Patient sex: F
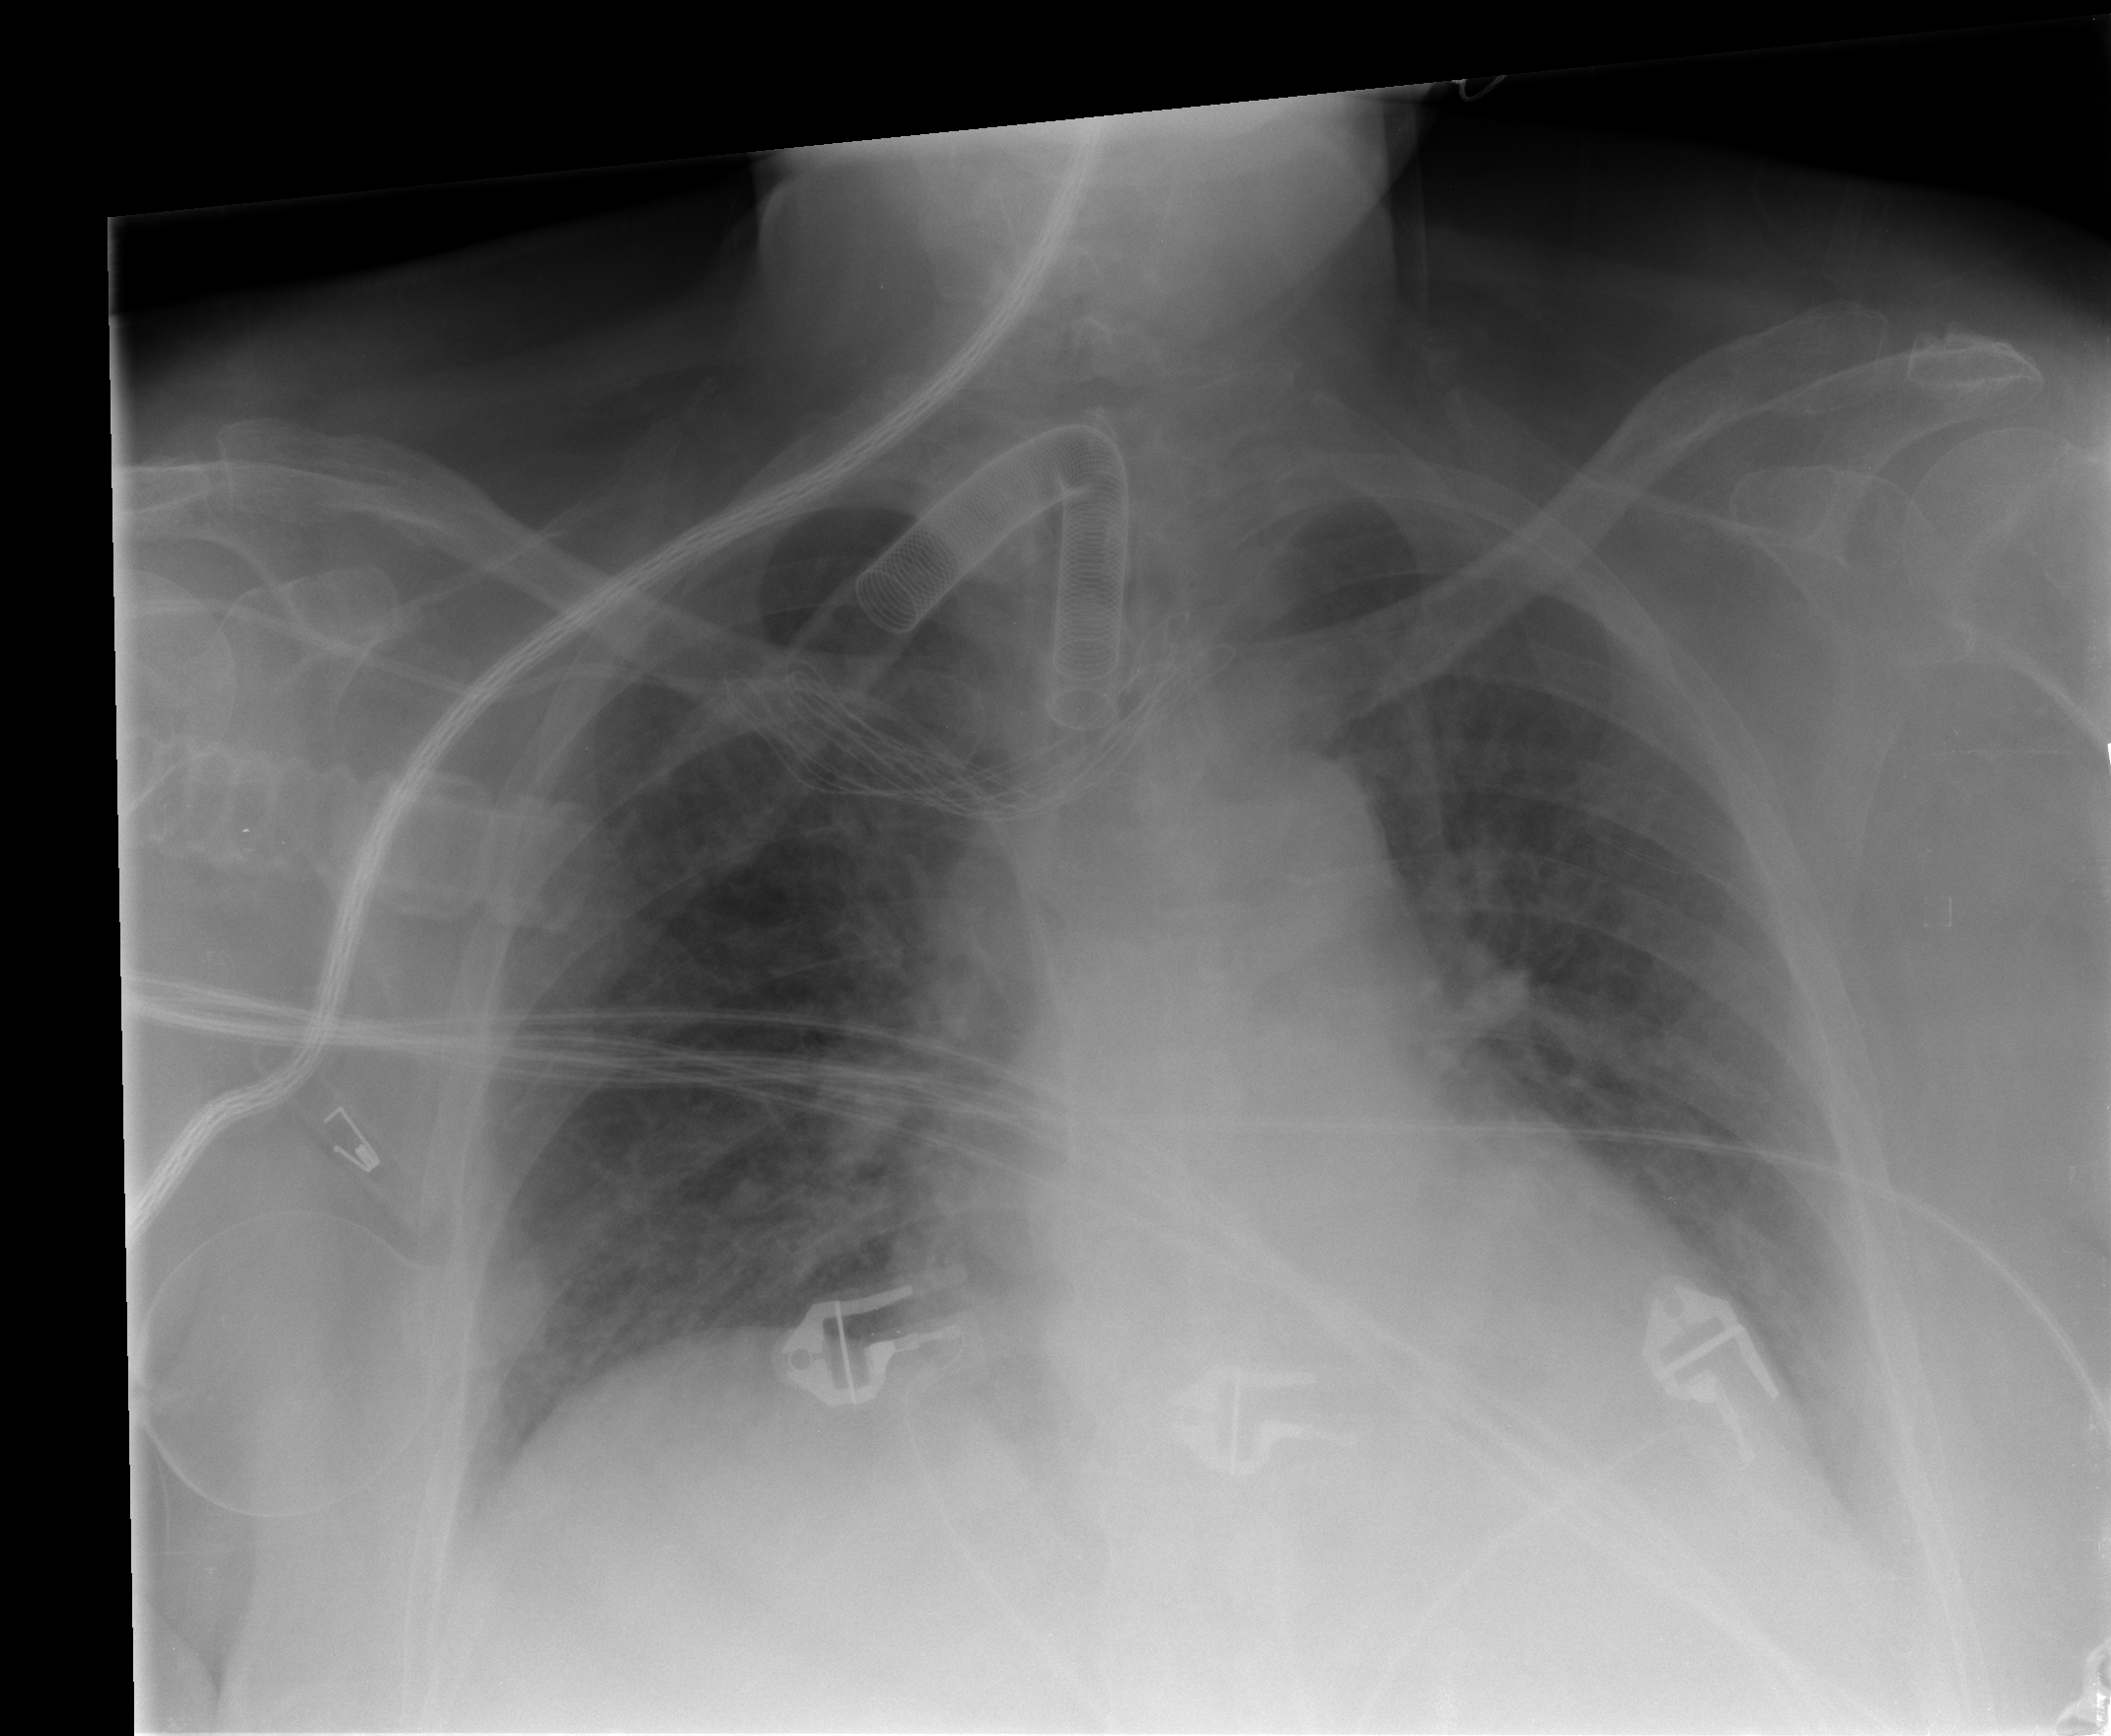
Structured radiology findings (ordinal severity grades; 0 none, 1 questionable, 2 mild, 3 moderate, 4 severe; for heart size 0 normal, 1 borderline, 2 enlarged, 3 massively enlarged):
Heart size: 2
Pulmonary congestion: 3
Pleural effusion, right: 1
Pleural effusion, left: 1
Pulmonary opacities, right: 2
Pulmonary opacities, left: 1
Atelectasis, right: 2
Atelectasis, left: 2